Question: Is there a way we can make our 'IBInspectable' properties feature in ? (Similar to Font)

Clicking the '+' sign would allow you to choose a different font (size and other properties) for a different size class.
I'm asking because I created a custom view which features a width property and I want to make that width different on some size classes.
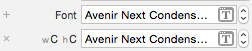
Answer: I'm afraid there is no option for IBInspectable properties yet, but you definitely can respond to size class changes via <URL>. The font property seems get handled by Xcode just like the constraints or installed.